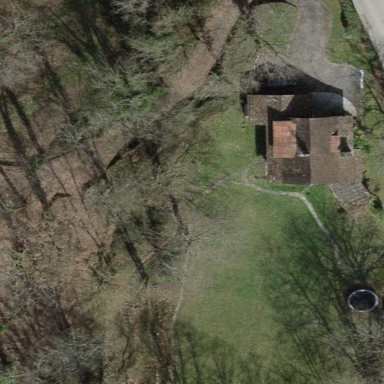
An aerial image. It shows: Garden enclosed by fence.